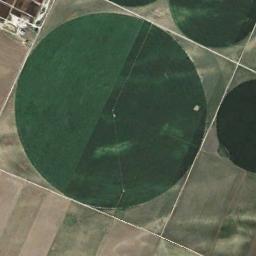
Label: circular_farmland